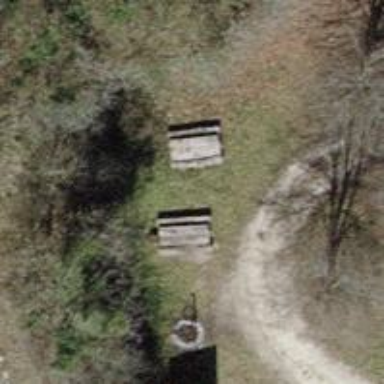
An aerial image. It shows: Picnic table located in leisure land area.